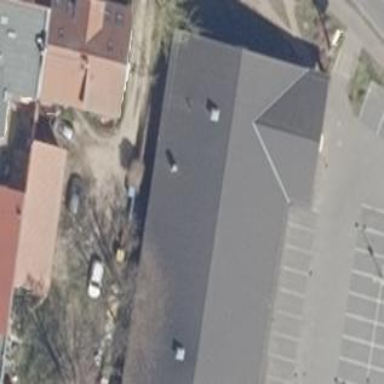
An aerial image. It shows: Supermarket building.